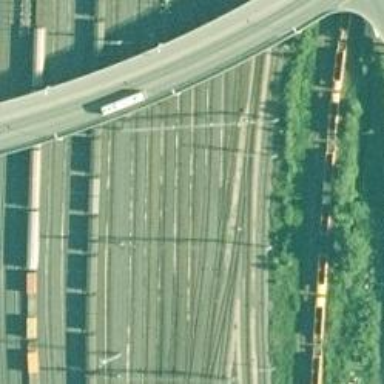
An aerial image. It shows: Rail yard with electrified contact lines for the railway.